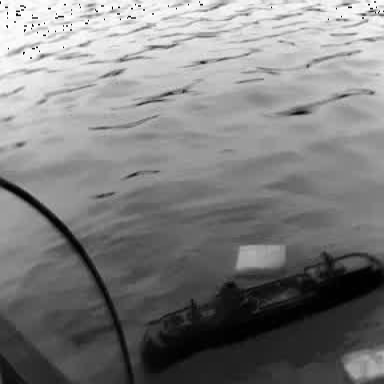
There is a container_ship in the infrared image.